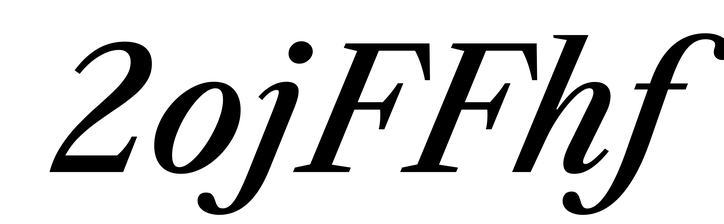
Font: LibreCaslonText-Italic_Medium_Italic